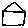
Label: house